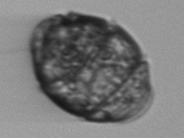
Label: Margalefidinium